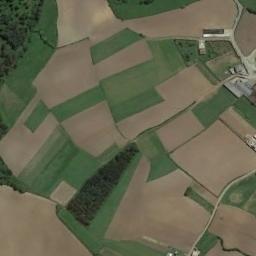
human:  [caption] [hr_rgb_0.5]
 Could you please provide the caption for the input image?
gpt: Many rectangular-shaped green and tan mixed rectangular farmlands of different sizes .

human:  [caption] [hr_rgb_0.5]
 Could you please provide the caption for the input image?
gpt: There are some green and bare rectangular farmland .

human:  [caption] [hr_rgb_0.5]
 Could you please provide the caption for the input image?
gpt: Some rectangular farmlands of different colors and sizes are arranged in neat rows and a grove of trees is surrounded by these farmlands .

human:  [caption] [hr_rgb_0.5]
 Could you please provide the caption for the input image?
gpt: There are many trees beside the rectangular farmlands .

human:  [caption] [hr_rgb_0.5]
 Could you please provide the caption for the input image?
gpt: There are many yellow rectangular farmlands and some green ones .